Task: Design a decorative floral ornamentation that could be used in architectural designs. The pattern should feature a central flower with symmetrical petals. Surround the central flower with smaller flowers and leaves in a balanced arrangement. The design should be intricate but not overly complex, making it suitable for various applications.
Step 123:
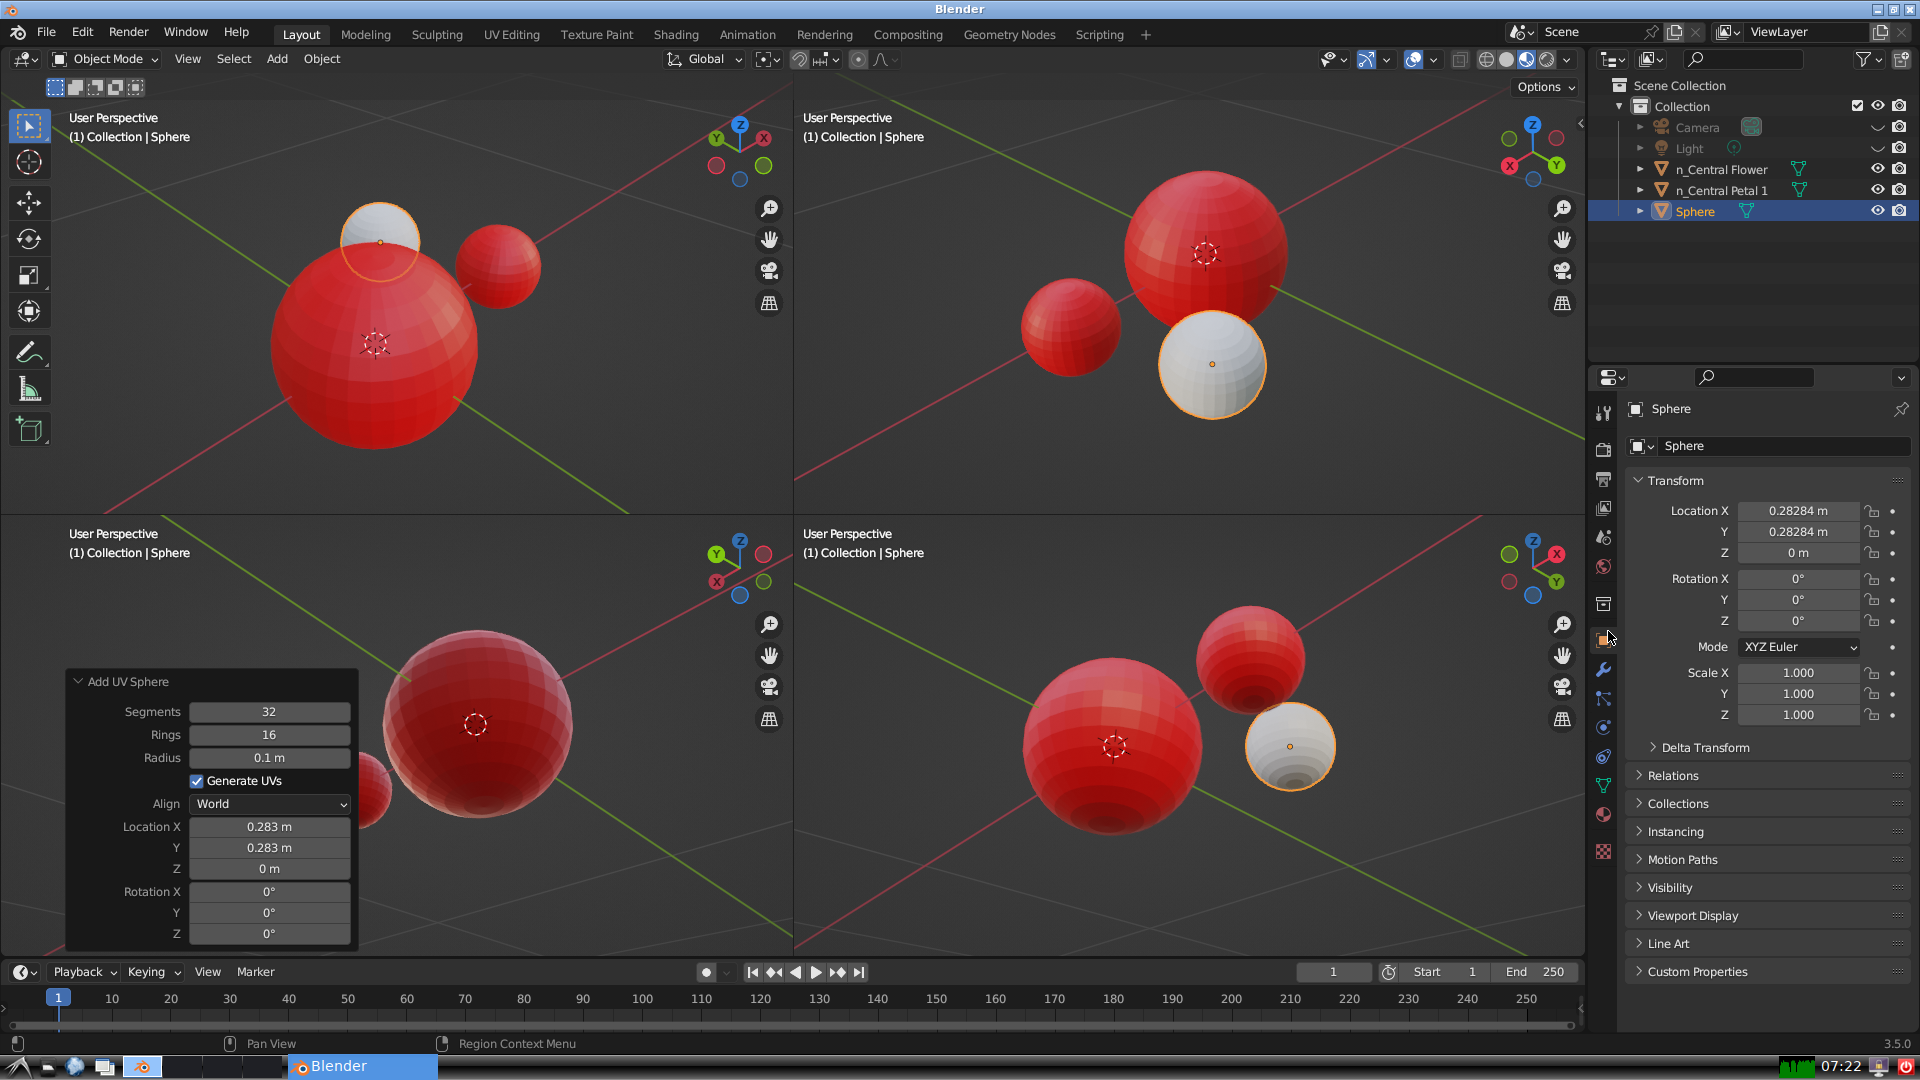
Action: {"mouse_move": [1732, 445]}